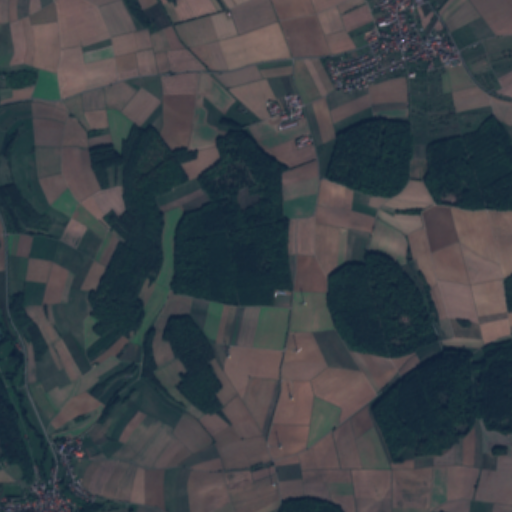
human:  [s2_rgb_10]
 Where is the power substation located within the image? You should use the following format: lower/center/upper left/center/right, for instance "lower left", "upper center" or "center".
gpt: The power substation is located in the lower left of the image.
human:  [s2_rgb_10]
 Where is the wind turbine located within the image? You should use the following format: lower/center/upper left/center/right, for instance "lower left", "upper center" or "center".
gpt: The wind turbine is located in the lower center of the image.
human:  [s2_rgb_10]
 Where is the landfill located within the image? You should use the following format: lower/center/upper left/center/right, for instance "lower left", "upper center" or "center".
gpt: There is no landfill in the image.